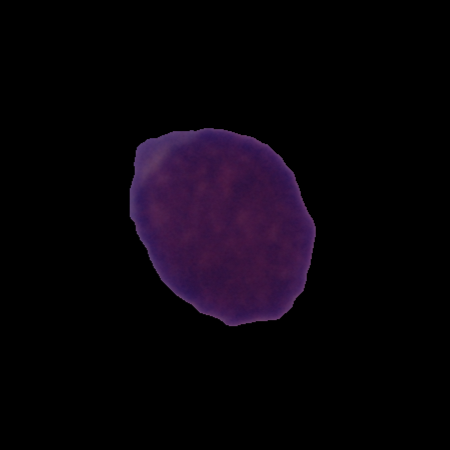
Label: healthy